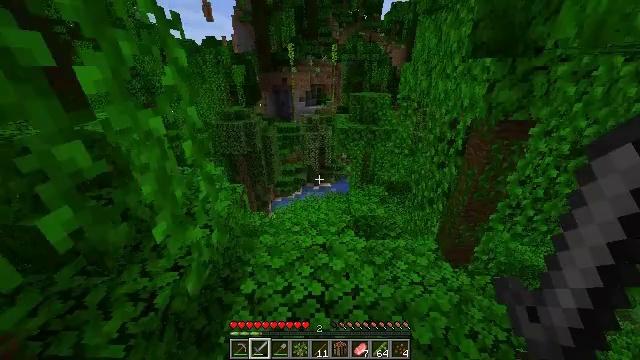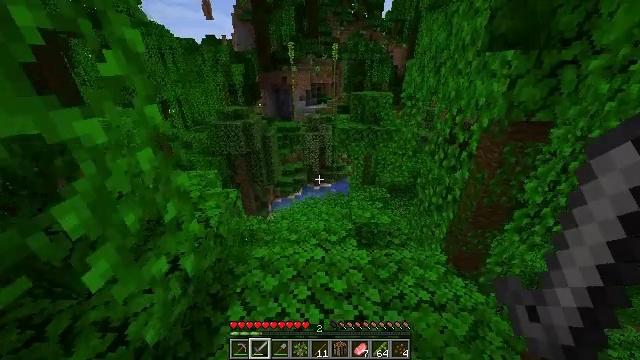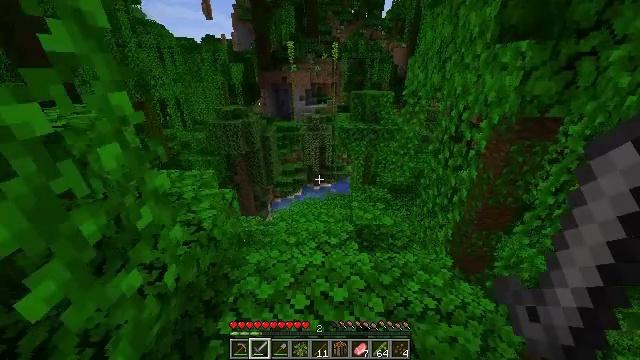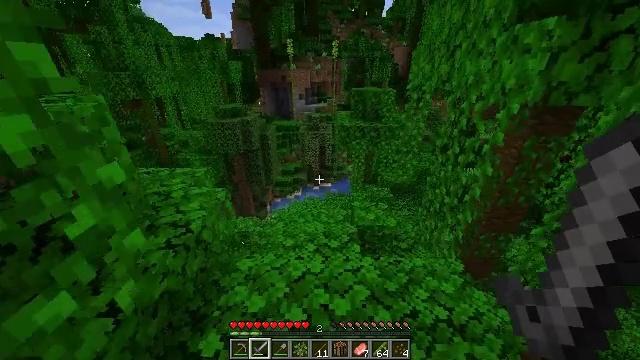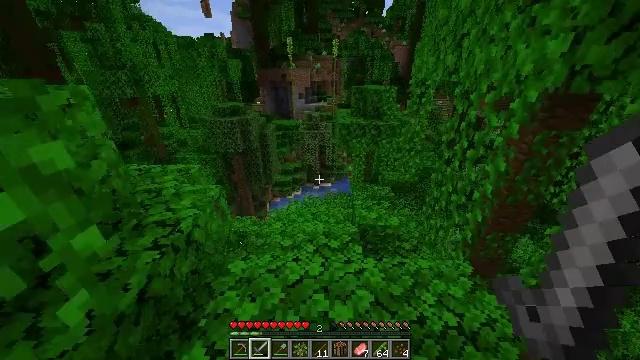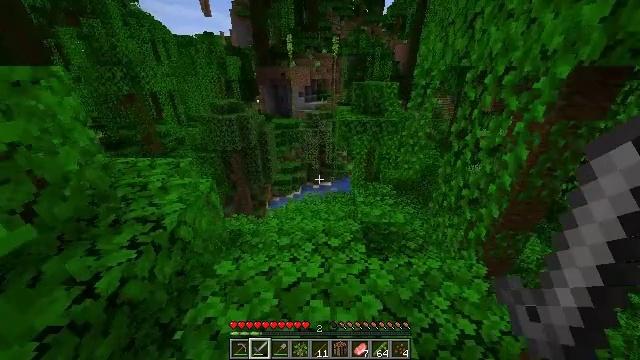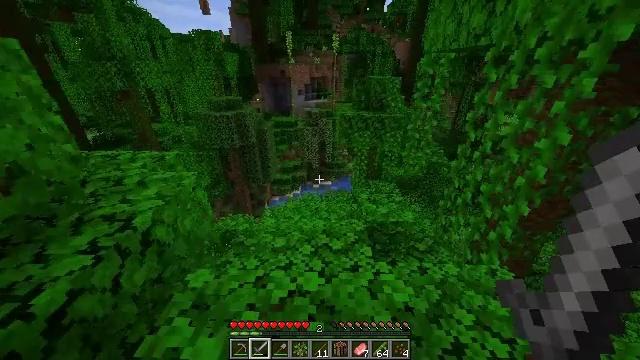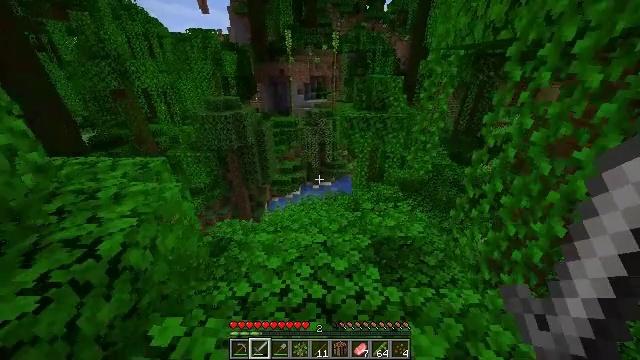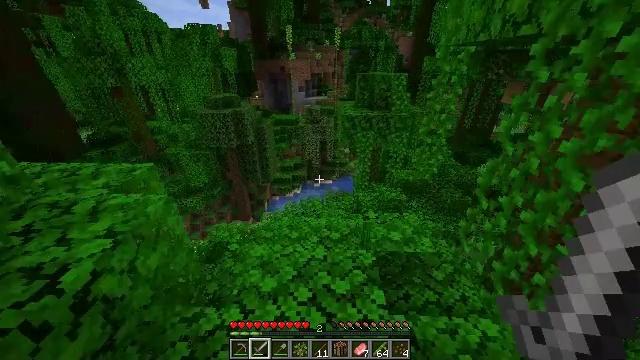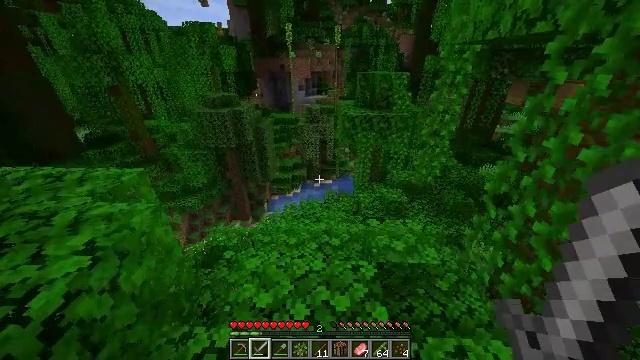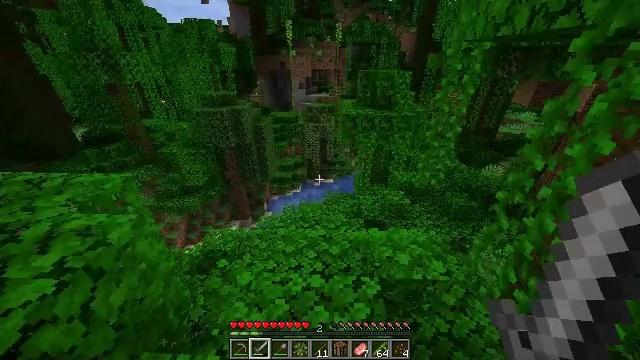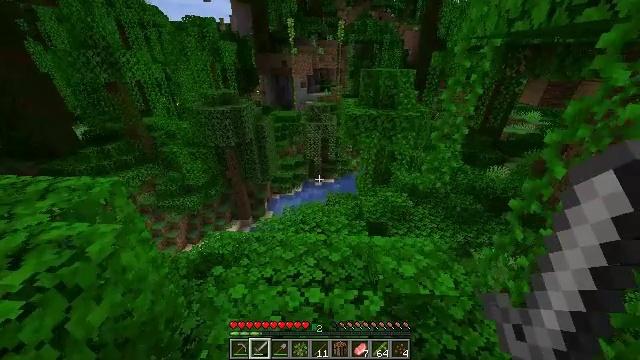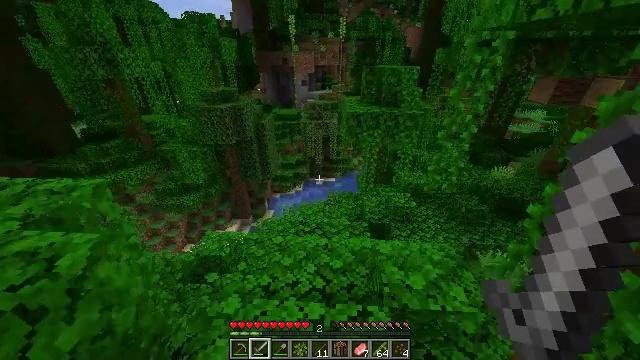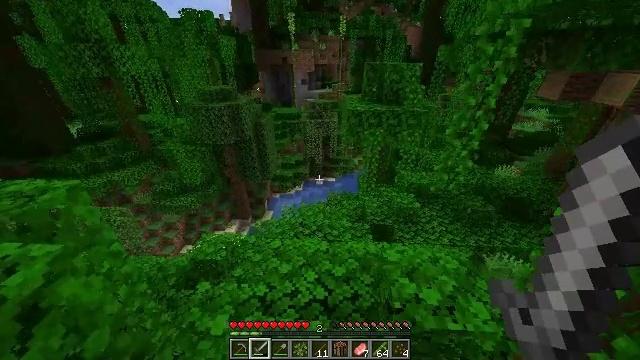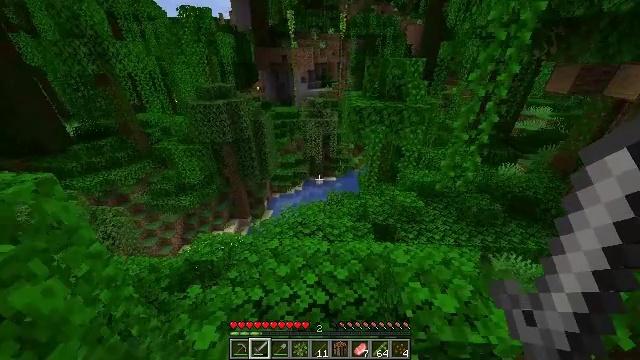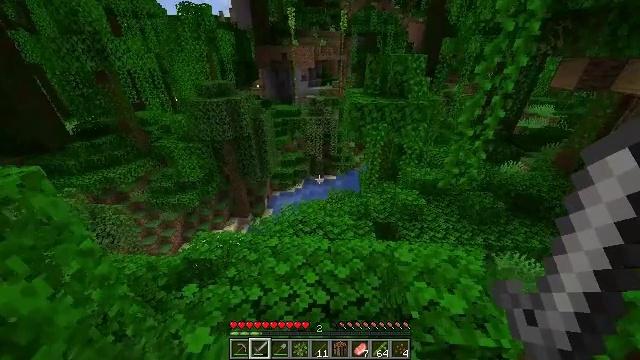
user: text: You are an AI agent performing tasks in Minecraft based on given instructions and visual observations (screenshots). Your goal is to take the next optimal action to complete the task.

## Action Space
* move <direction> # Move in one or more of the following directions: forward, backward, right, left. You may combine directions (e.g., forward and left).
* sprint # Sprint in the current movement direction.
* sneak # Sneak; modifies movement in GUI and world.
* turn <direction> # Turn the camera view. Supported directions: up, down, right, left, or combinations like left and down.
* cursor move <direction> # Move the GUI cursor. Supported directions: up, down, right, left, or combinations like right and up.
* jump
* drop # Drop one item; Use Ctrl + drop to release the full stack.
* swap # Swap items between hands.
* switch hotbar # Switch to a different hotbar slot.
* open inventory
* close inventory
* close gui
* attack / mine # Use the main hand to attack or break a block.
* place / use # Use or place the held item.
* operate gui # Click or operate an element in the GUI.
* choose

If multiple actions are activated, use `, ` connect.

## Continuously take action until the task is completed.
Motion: motion action
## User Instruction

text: Attack the melon to collect it.
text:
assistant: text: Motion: move forward, sprint
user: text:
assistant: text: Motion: move forward, sprint
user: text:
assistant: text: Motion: move forward, sprint
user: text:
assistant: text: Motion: move forward, sprint
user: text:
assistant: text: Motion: move forward, sprint
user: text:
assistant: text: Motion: move forward, sprint
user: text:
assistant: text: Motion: move forward, sprint
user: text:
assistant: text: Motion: move forward, sprint
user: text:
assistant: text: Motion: move forward, sprint
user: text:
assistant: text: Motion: move forward, sprint
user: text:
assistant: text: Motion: move forward, sprint
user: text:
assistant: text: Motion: move forward, sprint
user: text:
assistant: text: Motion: move forward, sprint
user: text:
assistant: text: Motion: move forward, sprint
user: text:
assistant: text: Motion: move forward, sprint
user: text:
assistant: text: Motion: move forward, sprint
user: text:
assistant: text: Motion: move forward, sprint
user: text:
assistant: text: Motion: move forward, sprint
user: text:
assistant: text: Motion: move forward, sprint
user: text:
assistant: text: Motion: move forward, sprint
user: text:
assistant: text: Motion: move forward, sprint
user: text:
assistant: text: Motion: move forward, sprint
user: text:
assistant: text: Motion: move forward, sprint
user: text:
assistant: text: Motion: move forward, sprint
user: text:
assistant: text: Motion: move forward, sprint
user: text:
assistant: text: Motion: move forward, sprint
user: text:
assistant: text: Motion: move forward, sprint
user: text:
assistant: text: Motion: move forward, sprint
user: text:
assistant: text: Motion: move forward, sprint
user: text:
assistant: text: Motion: move forward, sprint